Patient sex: M
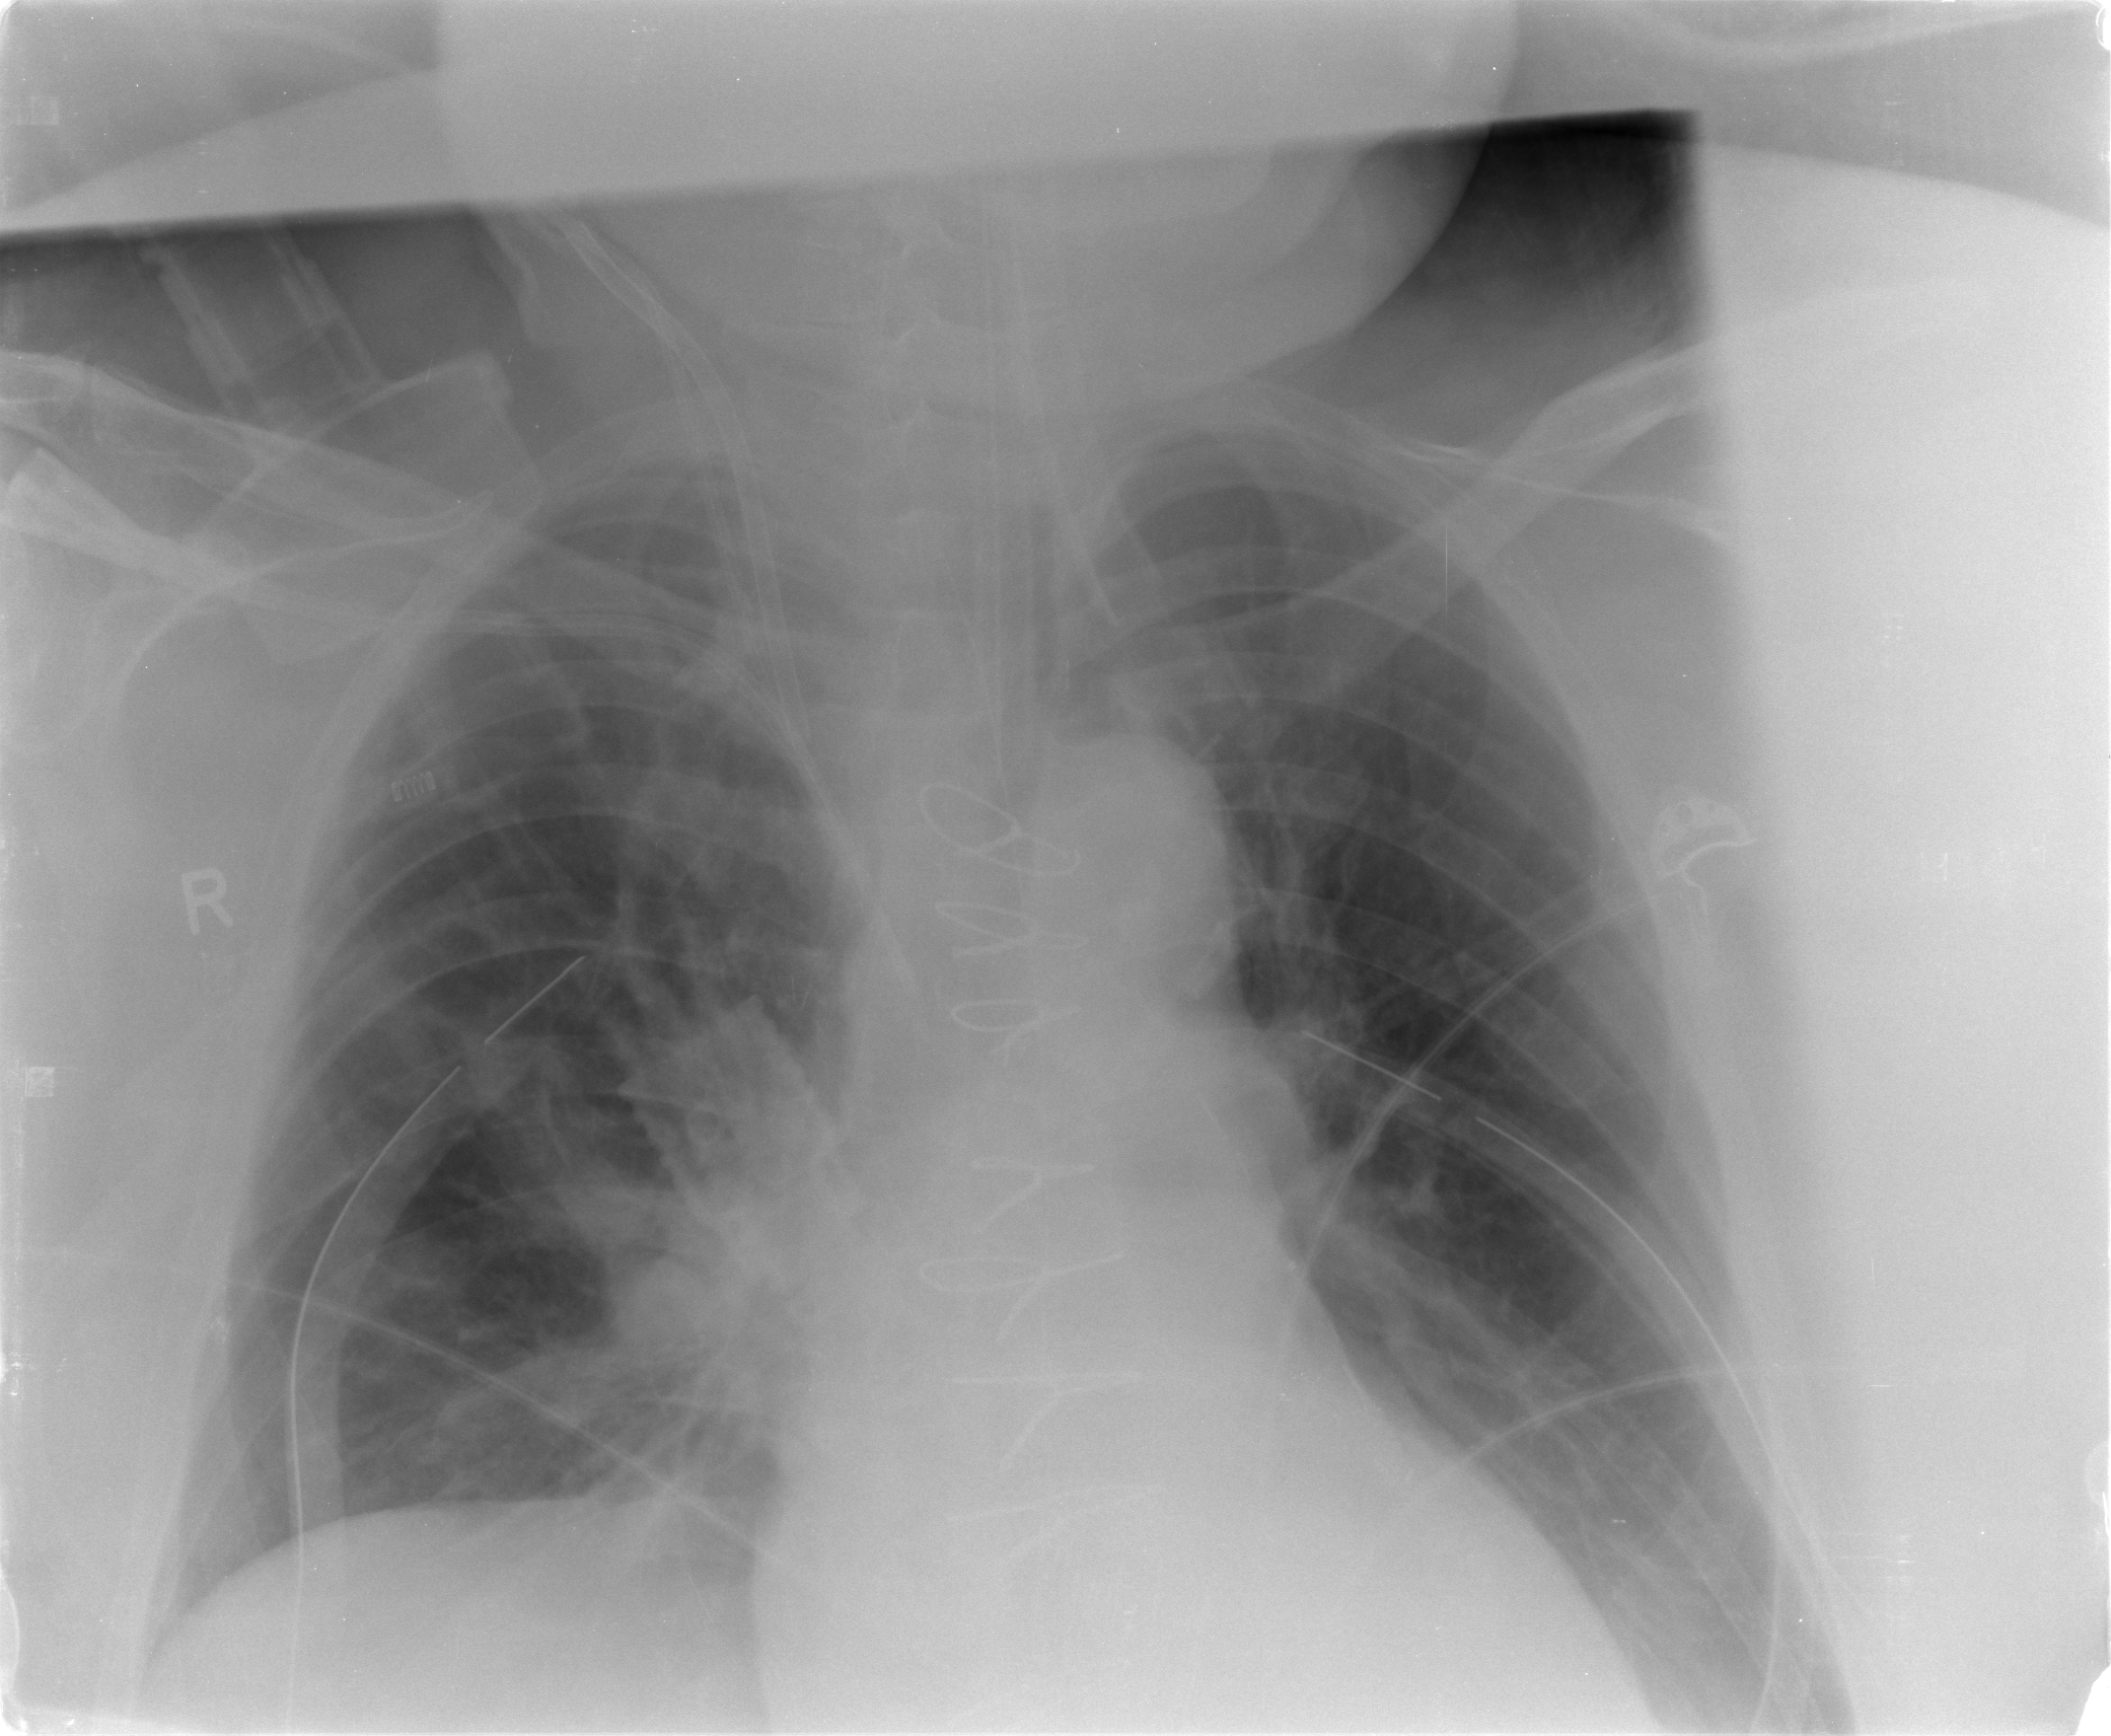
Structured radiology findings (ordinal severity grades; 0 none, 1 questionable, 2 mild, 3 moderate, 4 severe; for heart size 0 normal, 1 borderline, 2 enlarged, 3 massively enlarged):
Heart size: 0
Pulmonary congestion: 0
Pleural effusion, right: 1
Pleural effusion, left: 1
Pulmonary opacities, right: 2
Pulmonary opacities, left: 0
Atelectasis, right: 2
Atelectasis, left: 2